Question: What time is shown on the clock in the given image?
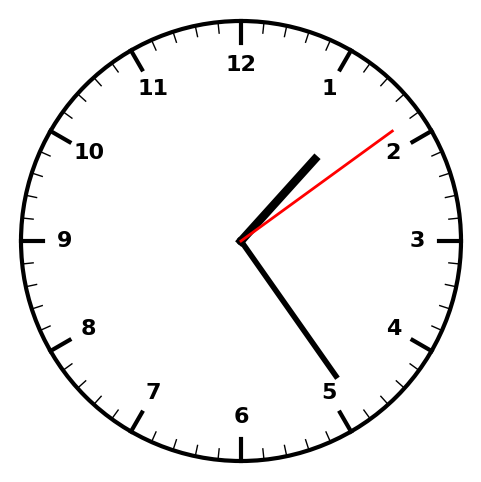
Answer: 01:24:09